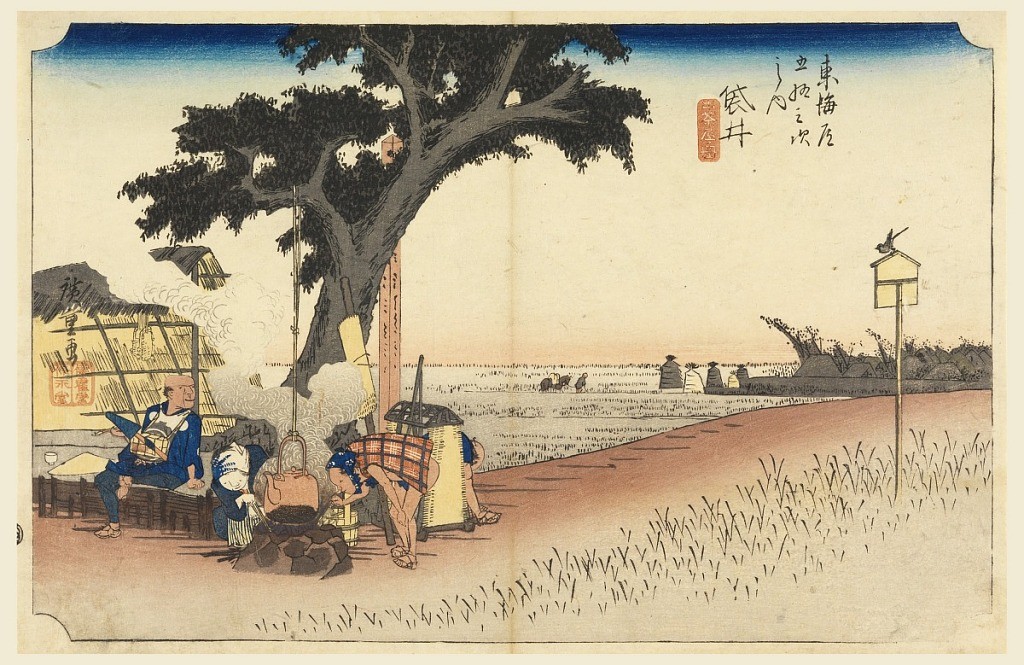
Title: Fukuroi Teahouse, in The Fifty-Three Stations of the Tokaido Road (Tokaido Gojusan Tsugi-no Uchi)
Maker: Ando Hiroshige, Japanese, 1797–1858
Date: ca. 1834
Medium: Woodblock print (ukiyo-e) on mulberry paper (washi), ink with color
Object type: Print
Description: Left, wayside teahouse with travelers and maid boiling large kettle over fire. Behind is large tree. Right, signpost on which is a bird. Right, roofs of village. Center, rice fields.